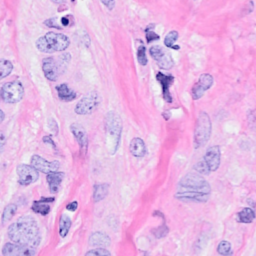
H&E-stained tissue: Breast